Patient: sex M, age 34
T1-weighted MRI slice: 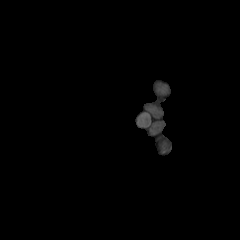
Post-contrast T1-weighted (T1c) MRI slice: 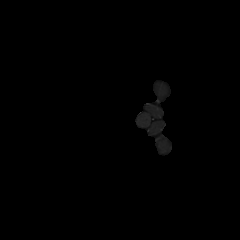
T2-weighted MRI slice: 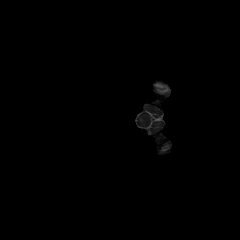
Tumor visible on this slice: no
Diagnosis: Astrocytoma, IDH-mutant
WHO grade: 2